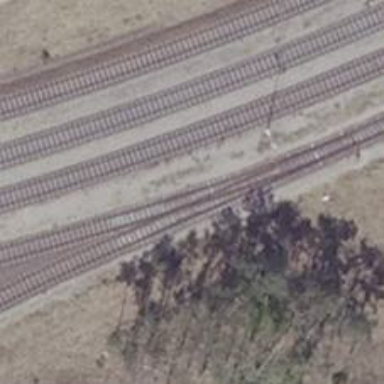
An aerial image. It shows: Railway switch.